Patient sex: M
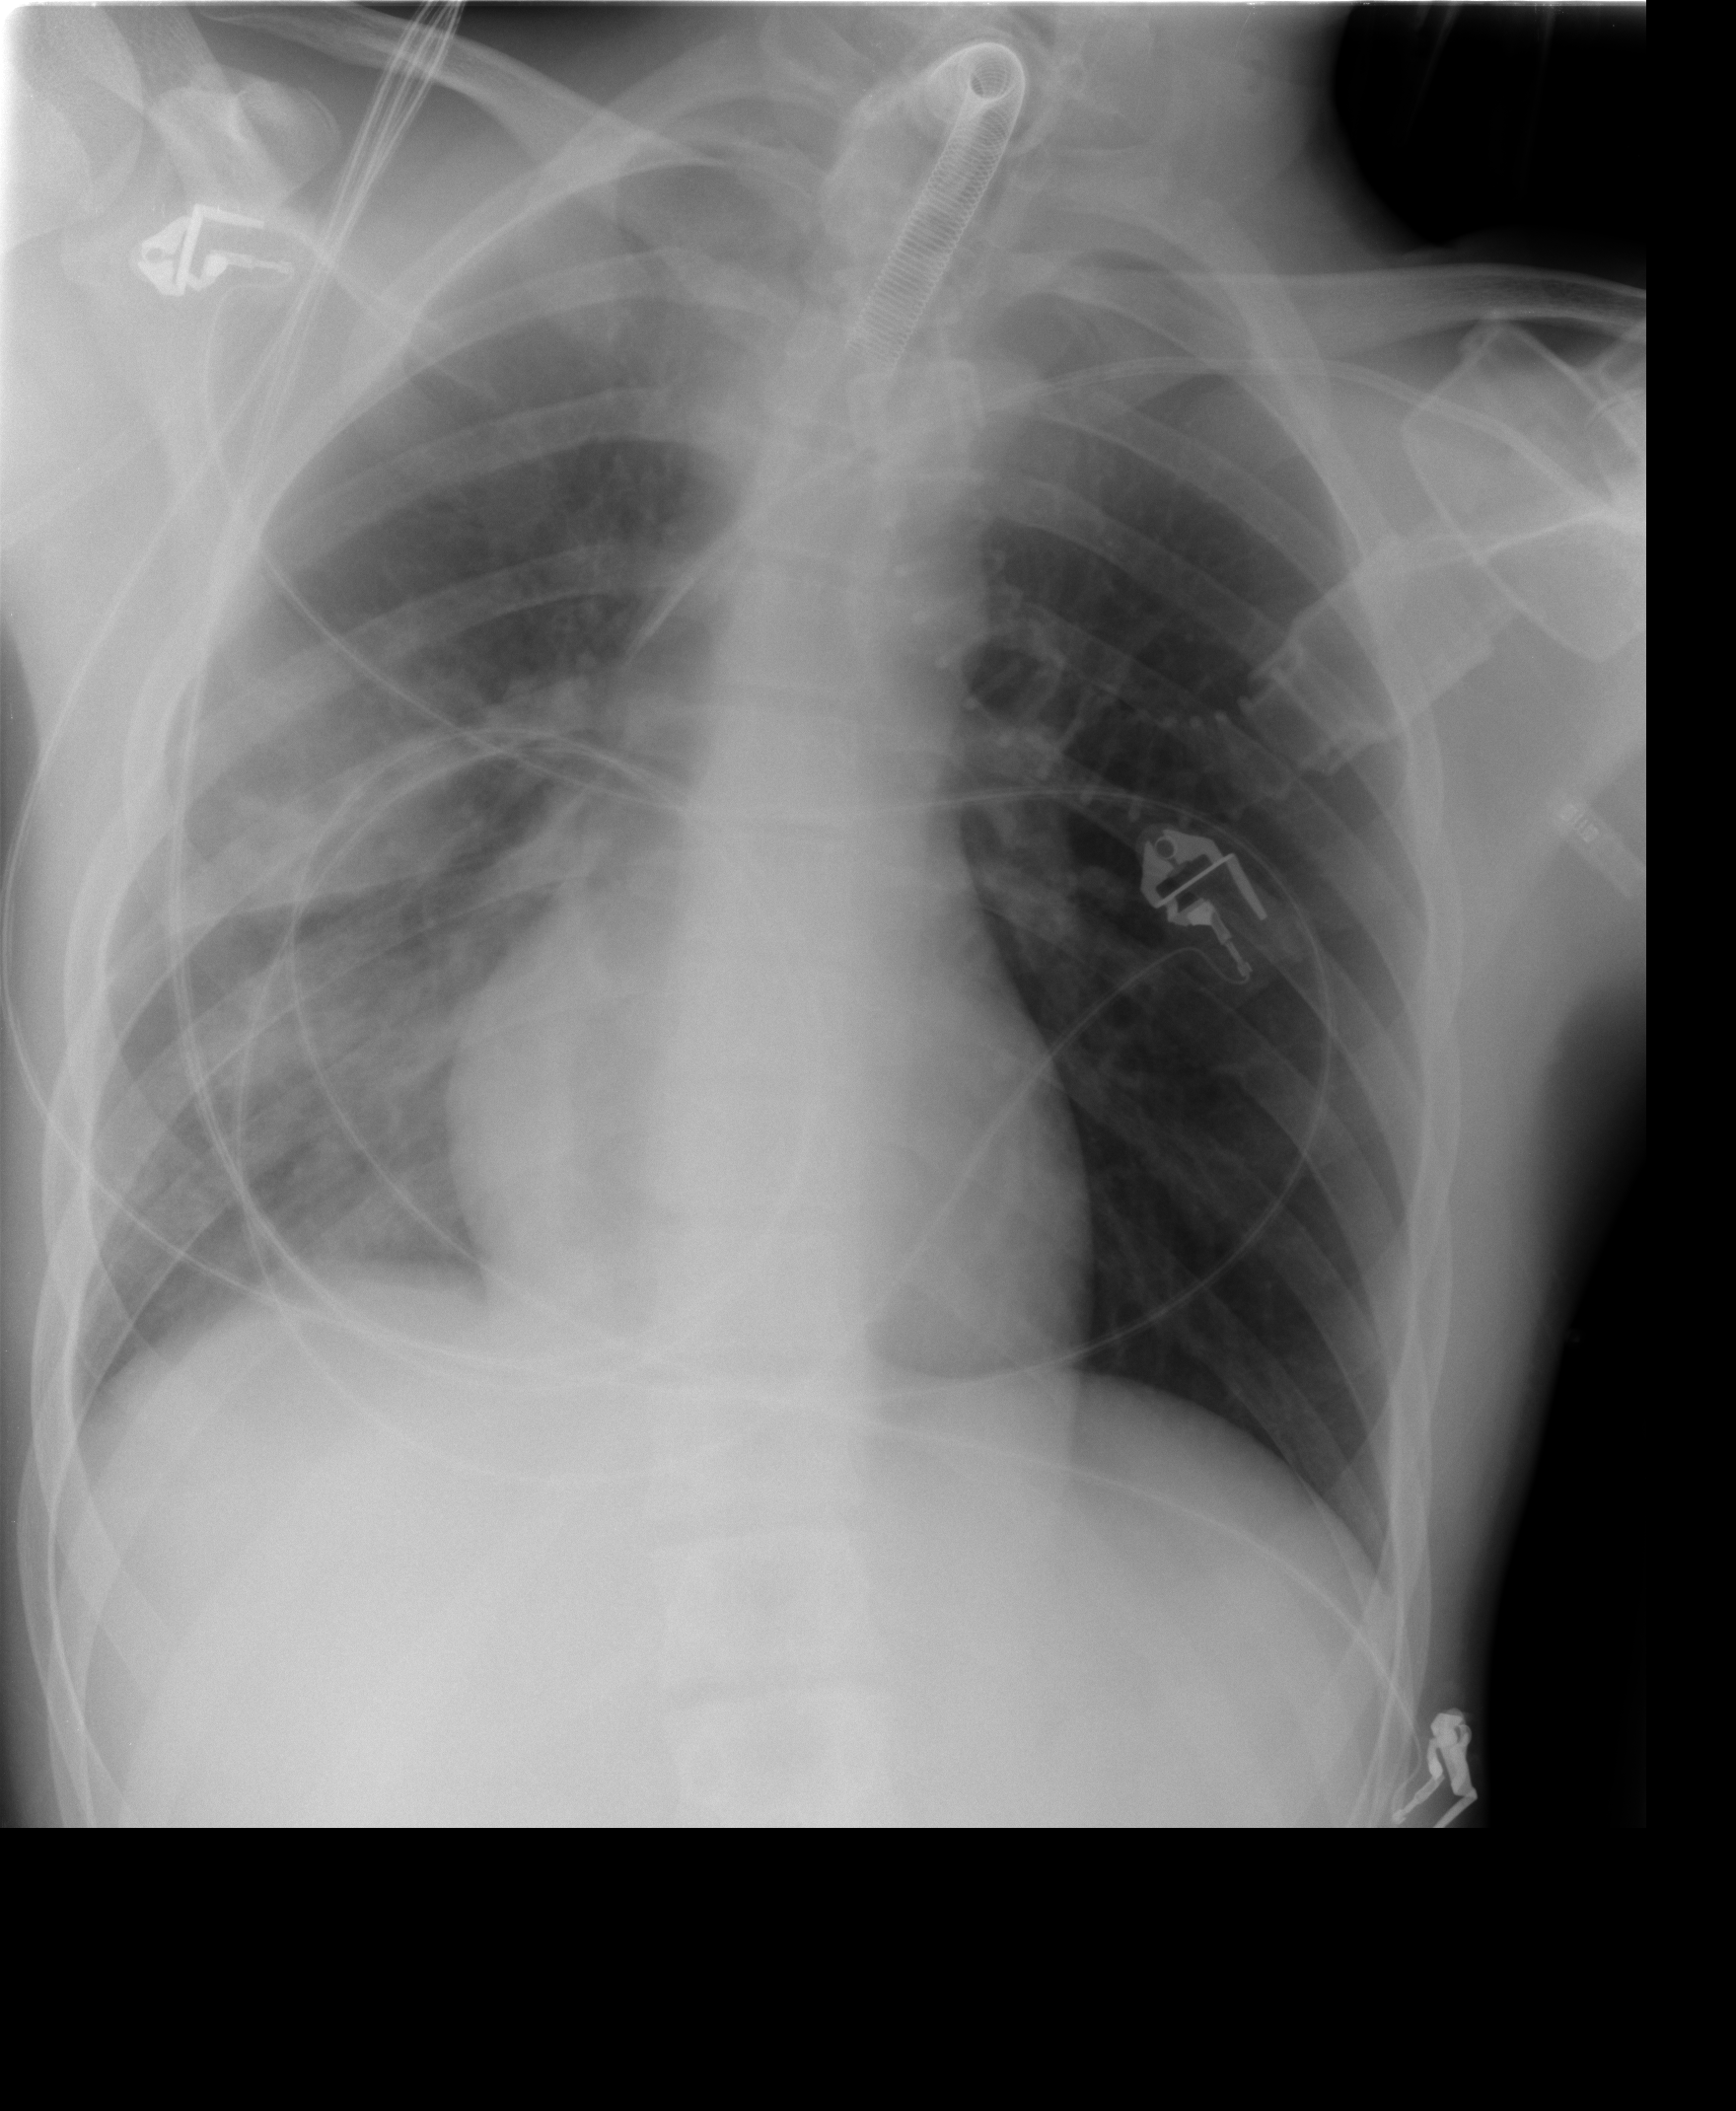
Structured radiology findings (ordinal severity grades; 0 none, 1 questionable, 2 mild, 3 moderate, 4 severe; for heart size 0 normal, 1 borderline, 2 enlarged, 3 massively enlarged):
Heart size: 0
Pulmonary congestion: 0
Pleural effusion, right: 1
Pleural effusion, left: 0
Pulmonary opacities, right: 2
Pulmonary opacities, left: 0
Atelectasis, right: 0
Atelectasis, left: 0